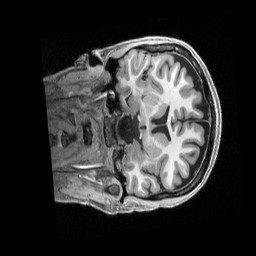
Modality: T1w
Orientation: coronal
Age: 22
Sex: female
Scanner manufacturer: siemens
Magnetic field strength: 3 T
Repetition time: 2.5 s
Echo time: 0.00296 s